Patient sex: M
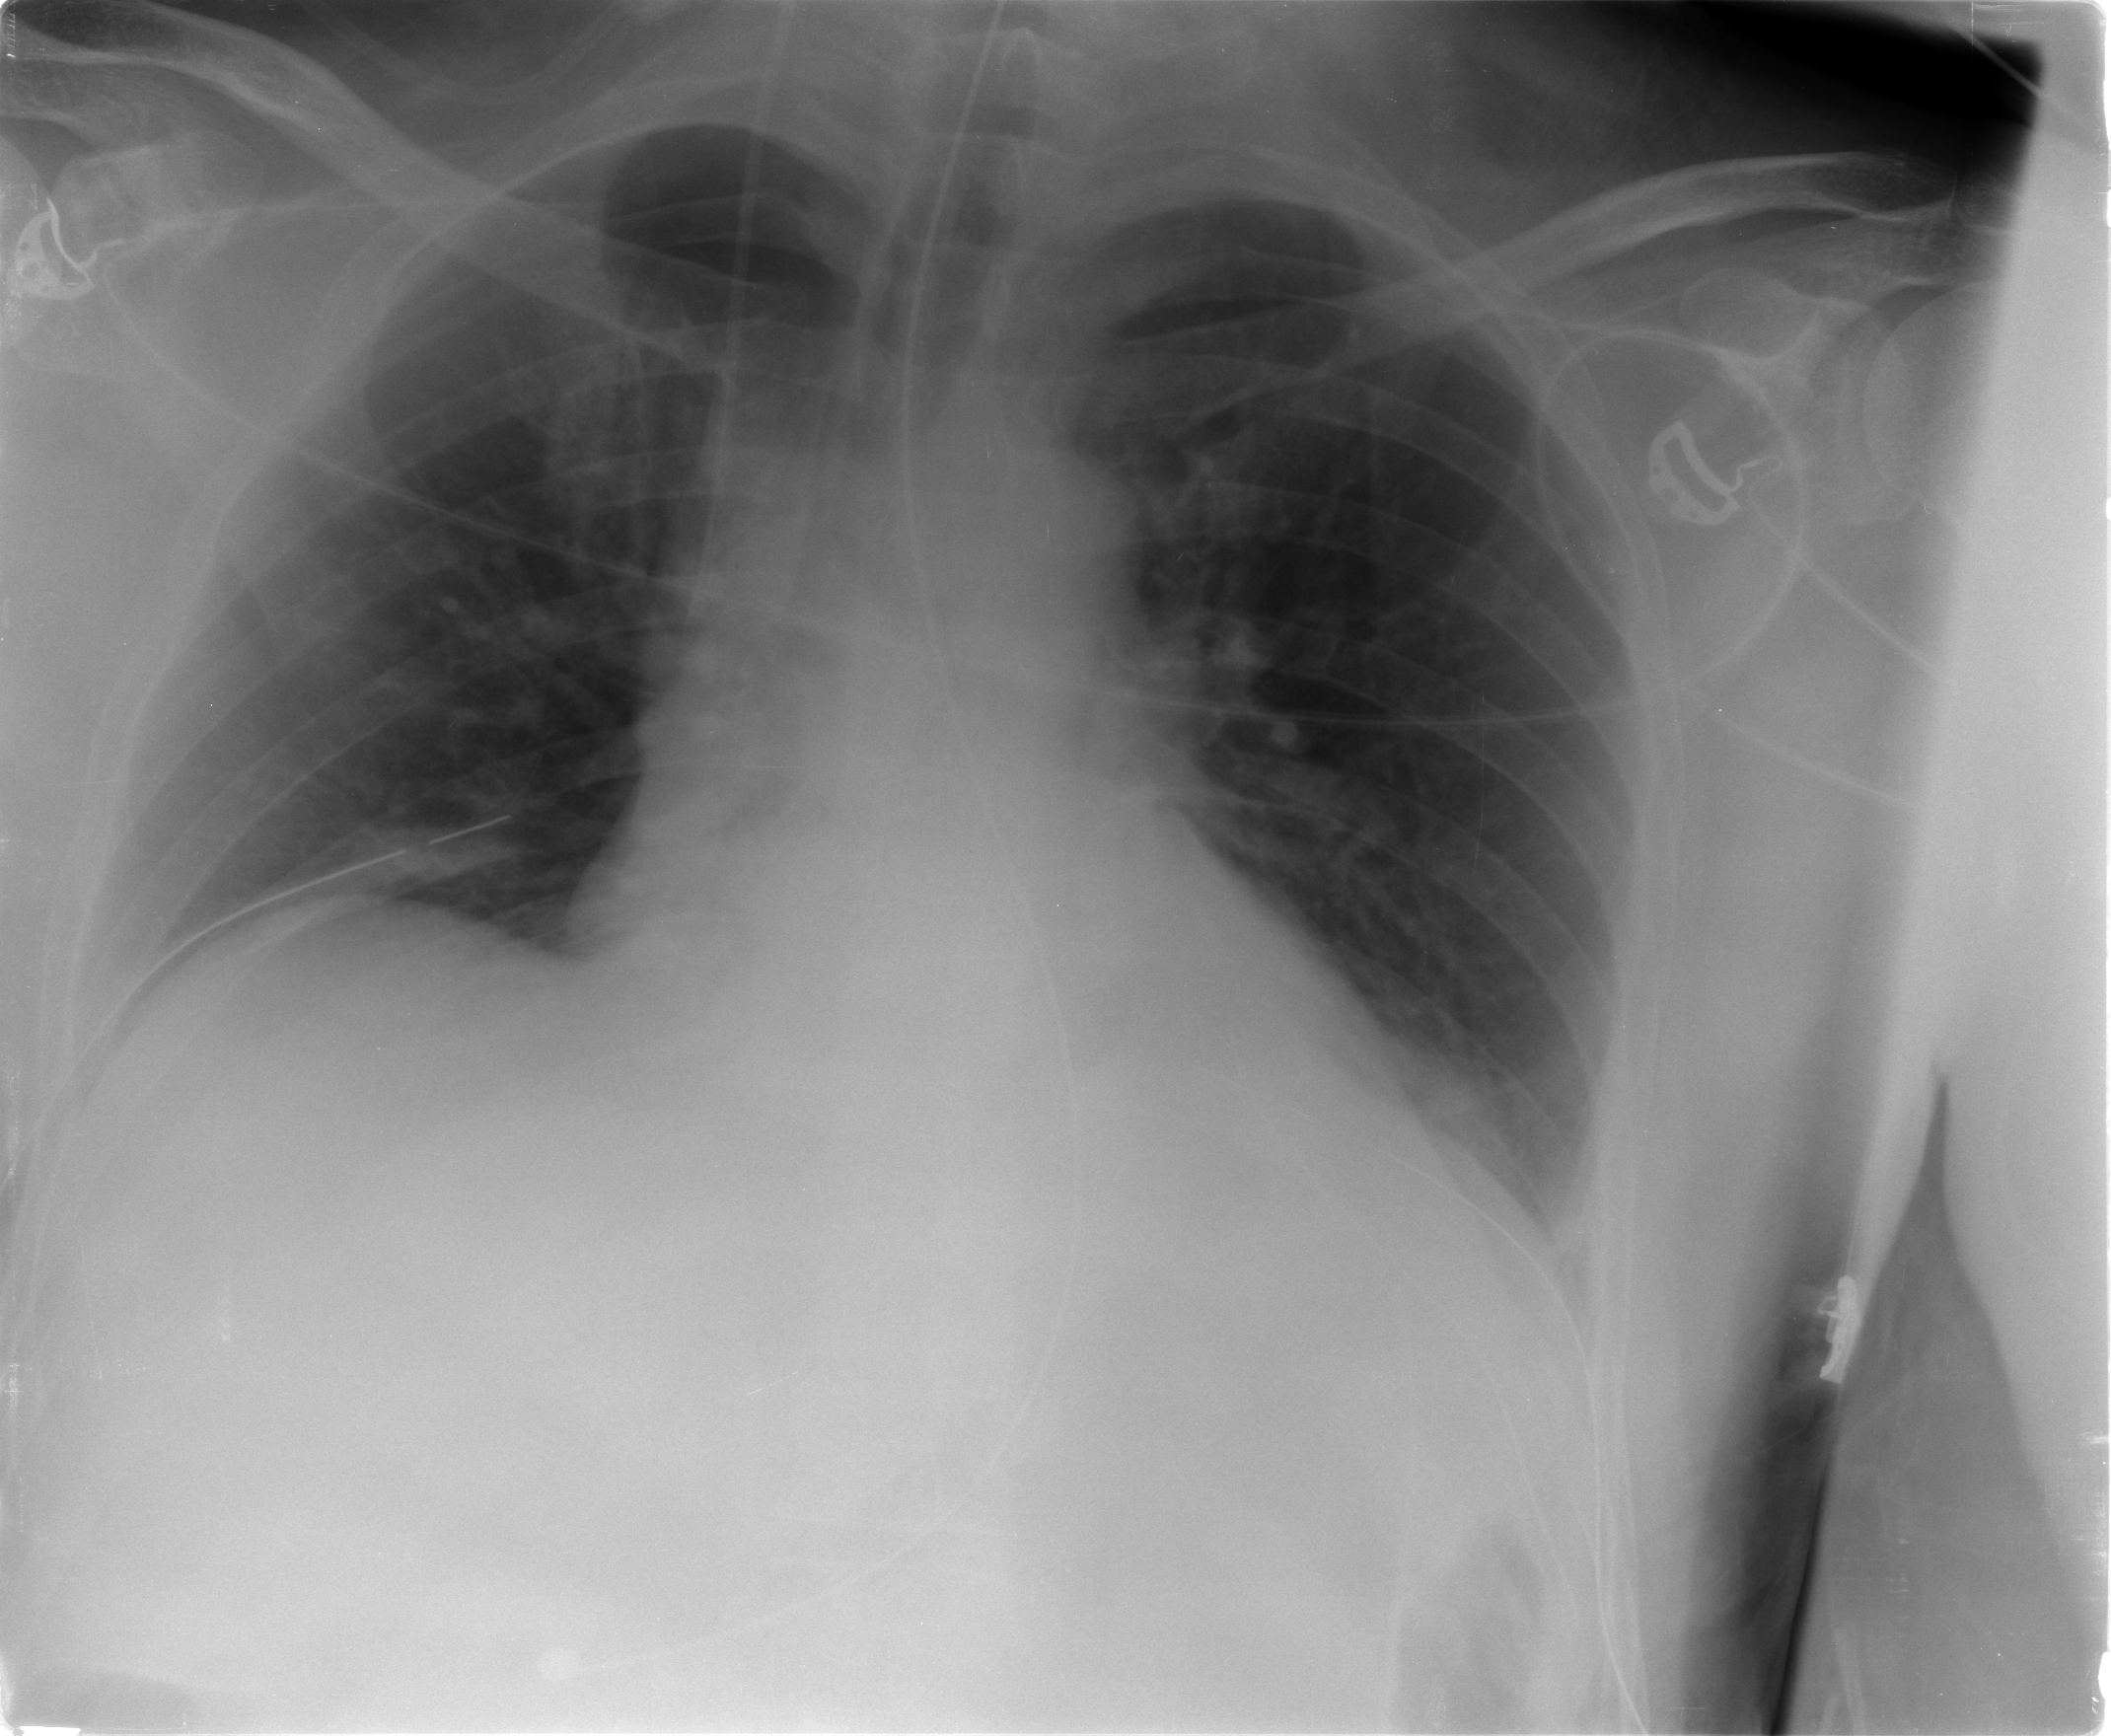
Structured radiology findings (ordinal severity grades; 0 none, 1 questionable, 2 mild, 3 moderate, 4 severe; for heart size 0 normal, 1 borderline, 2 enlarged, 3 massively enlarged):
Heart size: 1
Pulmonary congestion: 1
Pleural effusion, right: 0
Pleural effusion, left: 0
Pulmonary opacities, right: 0
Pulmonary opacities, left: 0
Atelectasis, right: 0
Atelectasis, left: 0